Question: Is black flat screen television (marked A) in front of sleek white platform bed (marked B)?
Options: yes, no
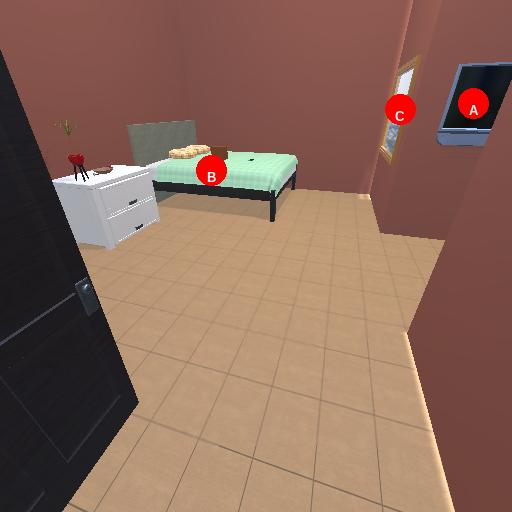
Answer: yes